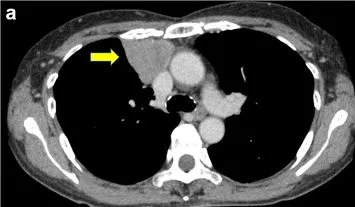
Computed tomography (CT) findings. A; Local recurrence of thymoma at the first relapse.
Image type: radiology (ct)